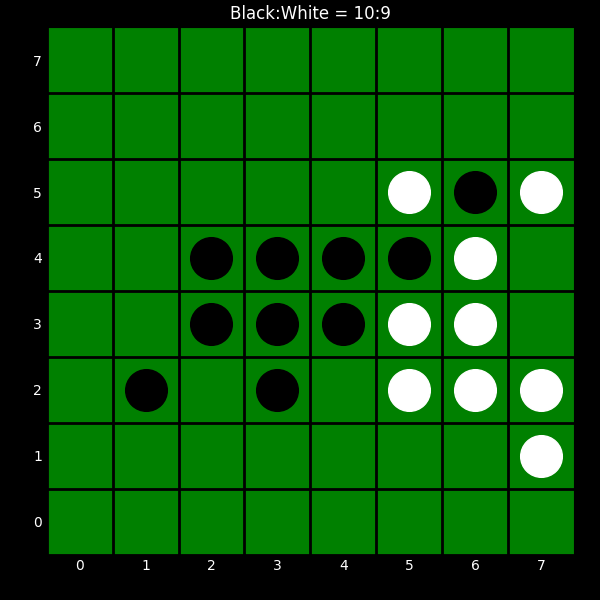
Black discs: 10
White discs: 9